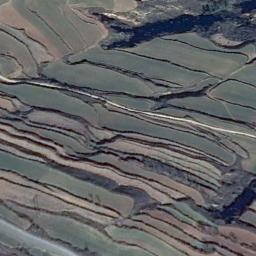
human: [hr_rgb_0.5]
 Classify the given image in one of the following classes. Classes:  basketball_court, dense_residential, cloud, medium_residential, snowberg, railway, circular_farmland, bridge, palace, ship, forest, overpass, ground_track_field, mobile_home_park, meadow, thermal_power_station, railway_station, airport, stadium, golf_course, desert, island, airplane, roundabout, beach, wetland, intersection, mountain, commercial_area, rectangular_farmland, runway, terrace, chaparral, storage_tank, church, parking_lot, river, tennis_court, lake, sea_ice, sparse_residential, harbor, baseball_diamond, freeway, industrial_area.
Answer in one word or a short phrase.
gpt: terrace